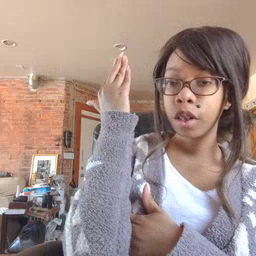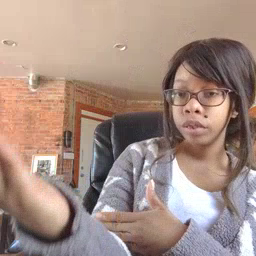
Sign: morning